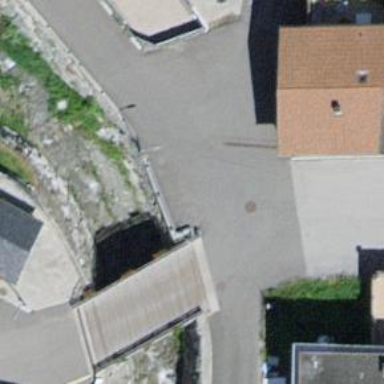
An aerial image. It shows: Asphalt road designated as living street.